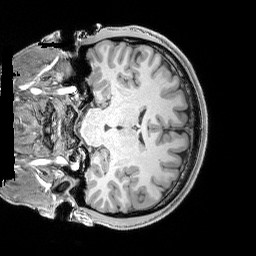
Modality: T1w
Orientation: coronal
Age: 23
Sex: male
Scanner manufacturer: siemens
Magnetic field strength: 3 T
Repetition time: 2.53 s
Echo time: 0.00326 s